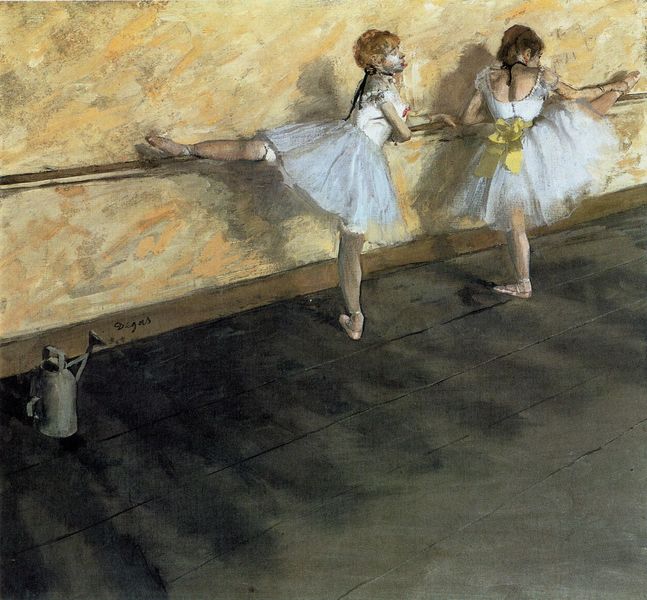
Titel: Danseuses à la barre, Tänzerinnen an der Stange
Künstler: Edgar Degas
Standort: New York (New York)
Institution: The Metropolitan Museum of Art
Schlagwörter: dunkel, haut, kopf, schatten, weiß, frauen, gelb, menschen, mädchen, ocker, ausschnitt, degas, frisur, grau, haar, hell, holz, kleid, kleider, köpfe, licht, orange, renoir, rücken, schwarz, malerei, rock, schleife, tanz, blond, wand, arm, arme, band, gesicht, spitze, stehen, hände, signatur, öl, boden, haare, interieur, schnur, strick, tanzen, tänzerin, tänzerinnen, brünett, genre, kinder, kanne, beine, bein, dutt, seitlich, leiste, genrebild, genremalerei, zwei, balett, ballerina, ballerinas, ballet, ballett, fußboden, parkett, probe, schuhe, schule, spitzenschuhe, tanzsaal, tutu, tüll, tütü, unterricht, zöpfe, üben, übung, hart, linien, aufwärmen, ballettschuhe, dehnen, dielen, nacken, training, holzboden, zopf, impressionistisch, sport, jaune, balken, bretter, rüschen, bemalt, pakett, brünet, barfuss, hautfarbe, hinten, torso, übungen, putz, geflochten, spreizen, kostüme, stange, zwei mädchen, strecken, wasserkanne, zink, verrenkung, leisten, anmut, eau, anmutig, diehlen, fraune, fille, points, giesskanne, luftig, zinnkanne, jeune, holm, schleige, giesser, gieser, balletschuhe, maleri, scuhe, gieskanne, danser, verrenkungen, bung, tütüs, danseuses, probenraum, stnage, ballettstange, gelbe schleife, exercise, dehnung, mädechen, arrosoir, dehnübung, ballettunterricht, scheuerleiste, fraunen, gieter, dähnung, tutue, spreiz, übungsstange, les filles, exercices